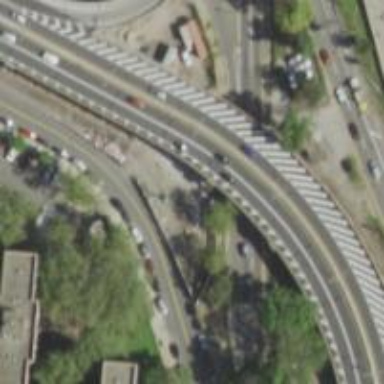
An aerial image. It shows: Bridge over motorway_link.